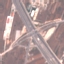
Land use / land cover: Highway